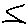
Label: zigzag